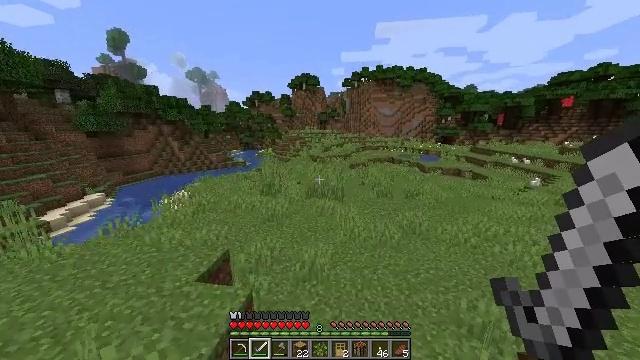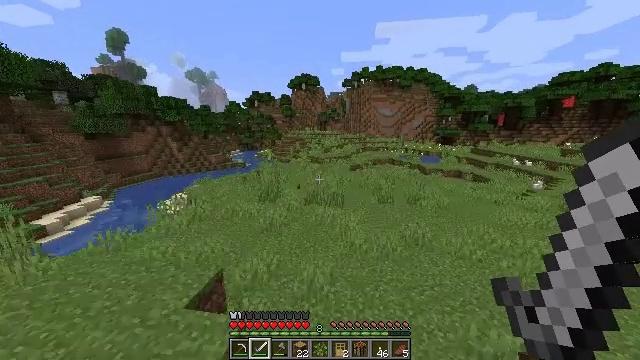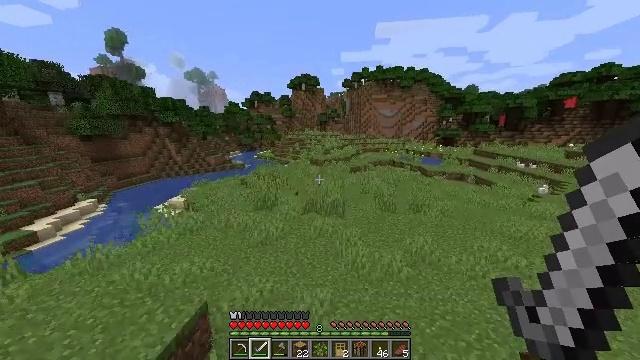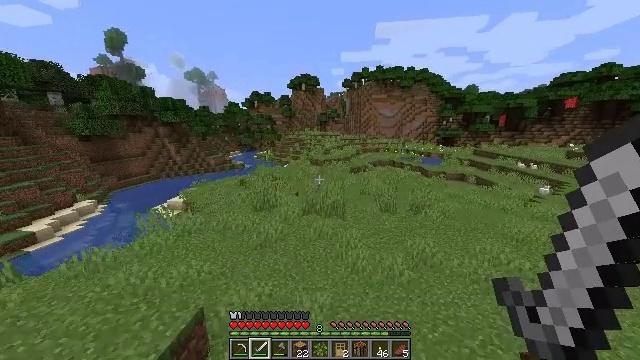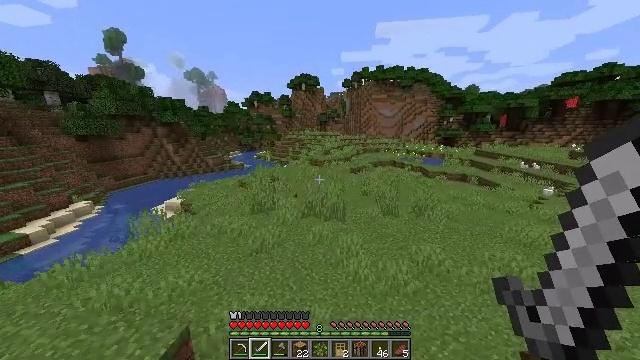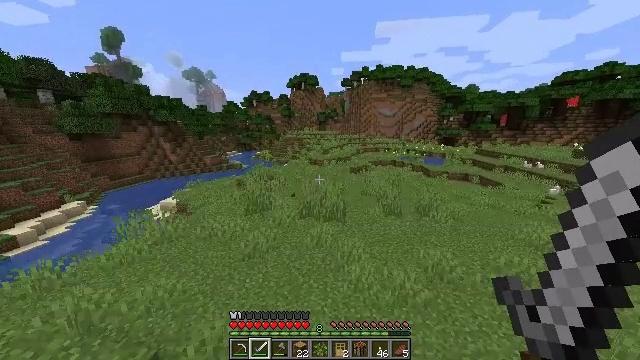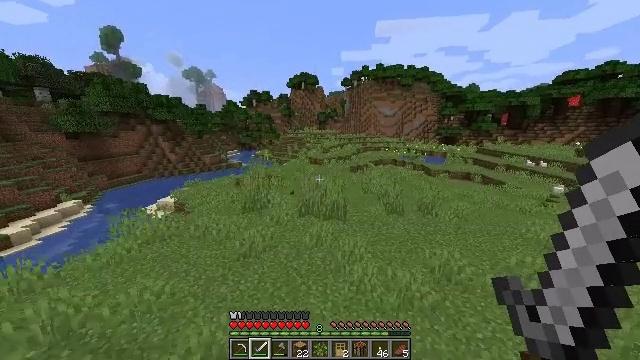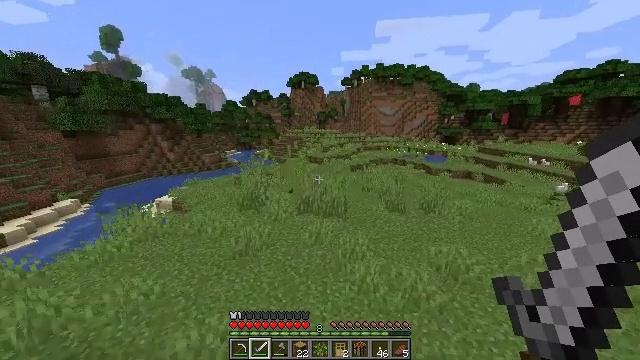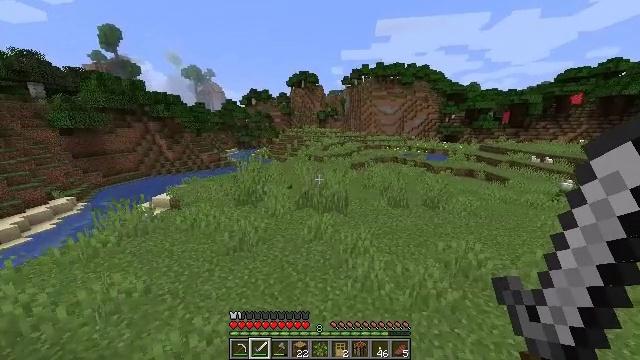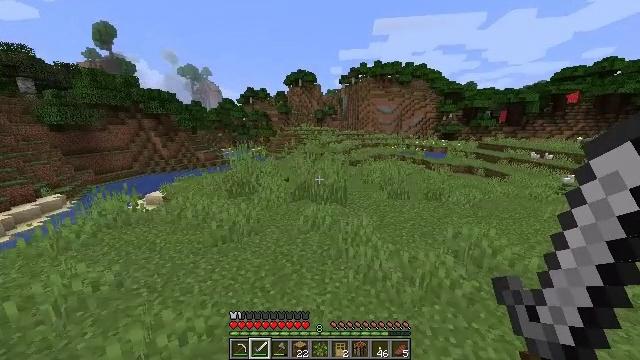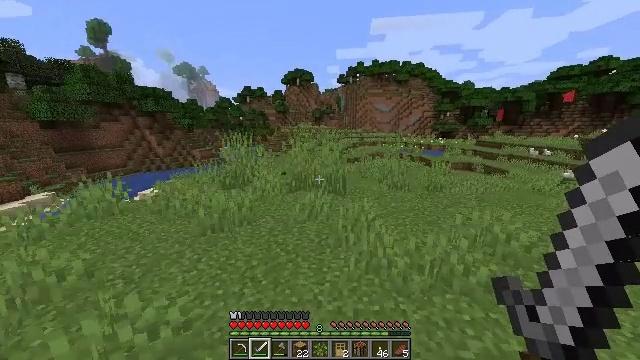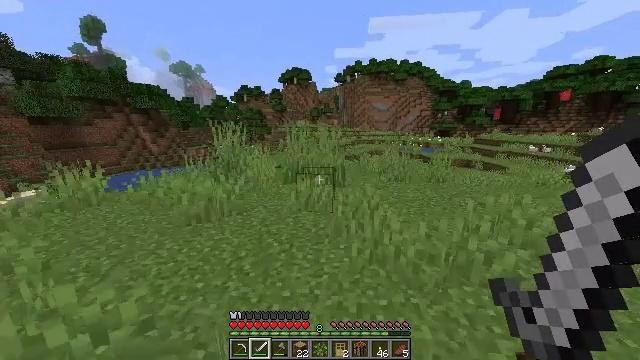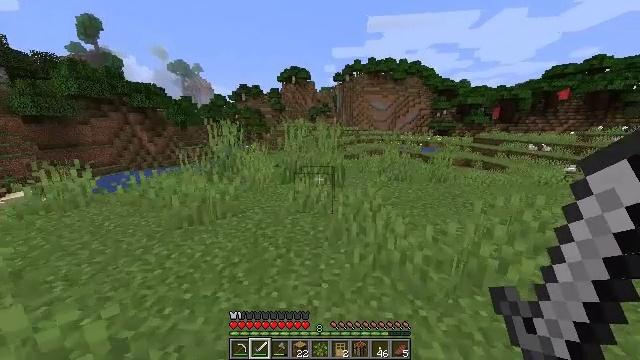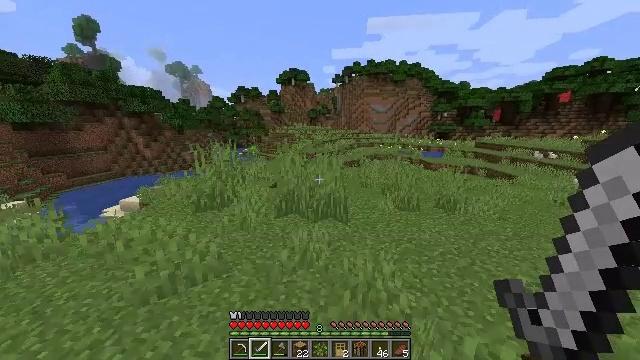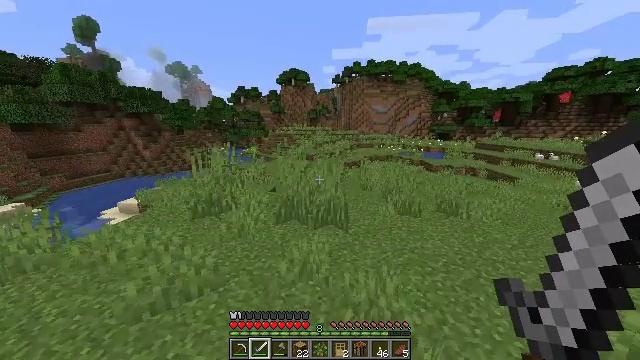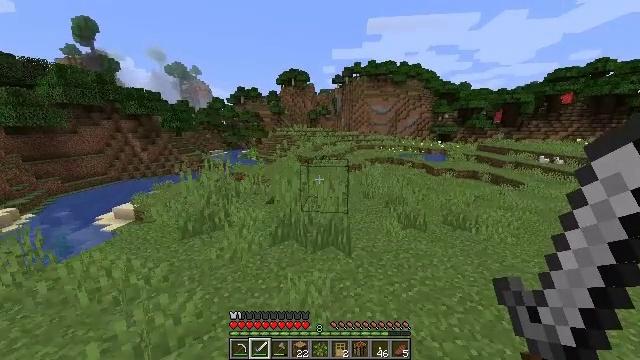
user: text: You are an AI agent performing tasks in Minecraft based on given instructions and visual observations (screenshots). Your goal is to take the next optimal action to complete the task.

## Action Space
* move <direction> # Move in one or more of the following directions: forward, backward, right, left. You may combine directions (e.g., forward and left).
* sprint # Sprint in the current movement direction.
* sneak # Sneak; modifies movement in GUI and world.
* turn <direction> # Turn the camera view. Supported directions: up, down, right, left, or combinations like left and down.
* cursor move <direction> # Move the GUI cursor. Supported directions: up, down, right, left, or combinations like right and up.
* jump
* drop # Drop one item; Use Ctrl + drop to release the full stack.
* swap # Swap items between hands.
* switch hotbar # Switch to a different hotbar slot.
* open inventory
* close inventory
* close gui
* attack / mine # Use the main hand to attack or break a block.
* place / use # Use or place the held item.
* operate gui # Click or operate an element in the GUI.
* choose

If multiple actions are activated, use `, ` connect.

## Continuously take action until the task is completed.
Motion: motion action
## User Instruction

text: Trim the tree by mining oak leaves.
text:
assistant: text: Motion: move forward, sprint, jump
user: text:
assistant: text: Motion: move forward, sprint, jump
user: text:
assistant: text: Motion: move forward, sprint, jump
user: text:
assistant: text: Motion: move forward, sprint, jump
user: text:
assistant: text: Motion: move forward, sprint, jump
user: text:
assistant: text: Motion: move forward, sprint, jump
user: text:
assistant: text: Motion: move forward, sprint, jump
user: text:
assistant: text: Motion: move forward, sprint, jump
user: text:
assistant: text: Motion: move forward, sprint, jump
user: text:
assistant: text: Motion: move forward, sprint, jump
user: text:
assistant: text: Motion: move forward, sprint, jump
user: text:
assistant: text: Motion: move forward, sprint, jump
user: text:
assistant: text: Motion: move forward, sprint, jump
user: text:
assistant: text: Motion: move forward, sprint, jump
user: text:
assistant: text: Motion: move forward, sprint, jump
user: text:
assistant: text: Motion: move forward, sprint, jump
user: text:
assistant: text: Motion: move forward, sprint, jump
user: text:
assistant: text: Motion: move forward, sprint, jump
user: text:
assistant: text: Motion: move forward, sprint, jump
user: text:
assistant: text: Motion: move forward, sprint, jump
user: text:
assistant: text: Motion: move forward, sprint, jump
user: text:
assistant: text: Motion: move forward, sprint, jump
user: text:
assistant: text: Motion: move forward, sprint, jump
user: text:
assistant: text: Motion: move forward, sprint, jump
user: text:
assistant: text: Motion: move forward, sprint, jump
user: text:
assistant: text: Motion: move forward, sprint, jump
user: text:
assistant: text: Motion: move forward, sprint, jump
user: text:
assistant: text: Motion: move forward, sprint, jump
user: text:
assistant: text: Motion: move forward, sprint, jump
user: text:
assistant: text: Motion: move forward, sprint, jump